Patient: sex M, age 45
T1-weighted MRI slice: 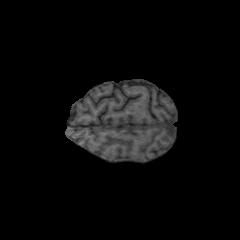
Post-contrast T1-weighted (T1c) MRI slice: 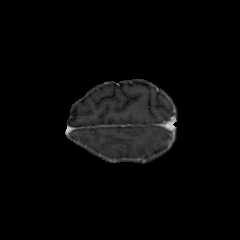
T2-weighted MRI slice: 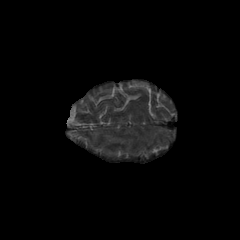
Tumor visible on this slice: no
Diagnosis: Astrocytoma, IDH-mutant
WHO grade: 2